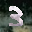
Label: 3